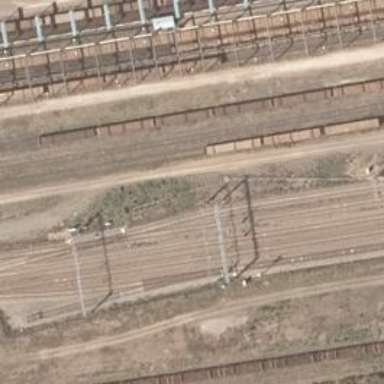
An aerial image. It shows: Siding railway line with electrified contact line for the trains.